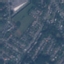
Land use / land cover class: Residential